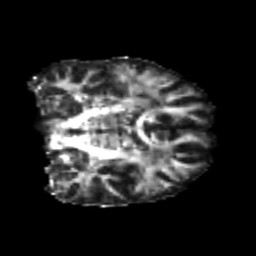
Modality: FA
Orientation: coronal
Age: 22
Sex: male
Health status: healthy
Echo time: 0.074 s